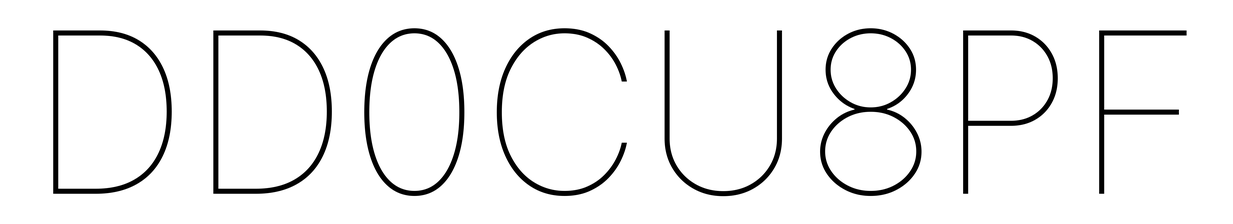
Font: Inter_Thin